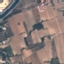
Land use / land cover class: PermanentCrop